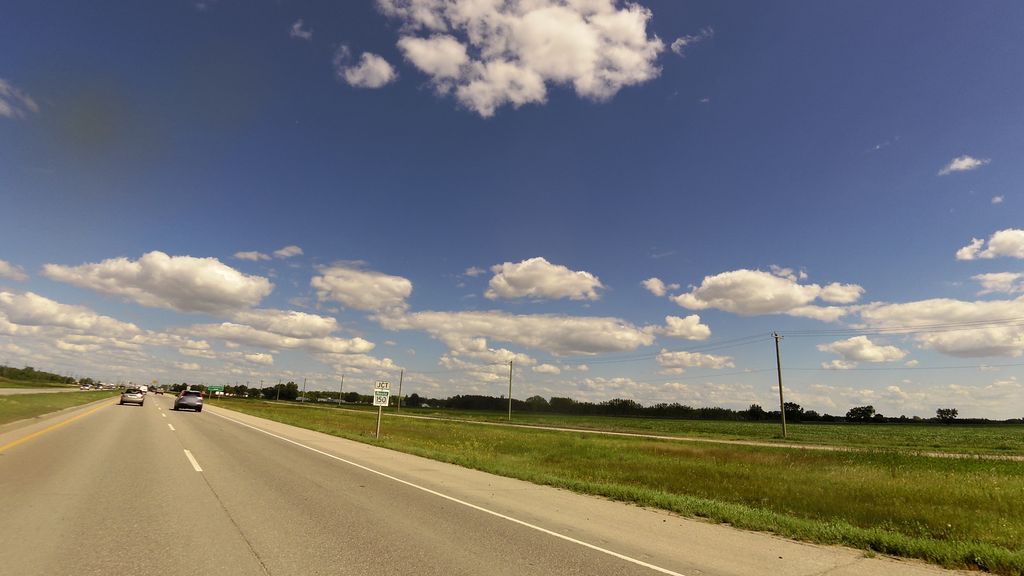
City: winnipeg